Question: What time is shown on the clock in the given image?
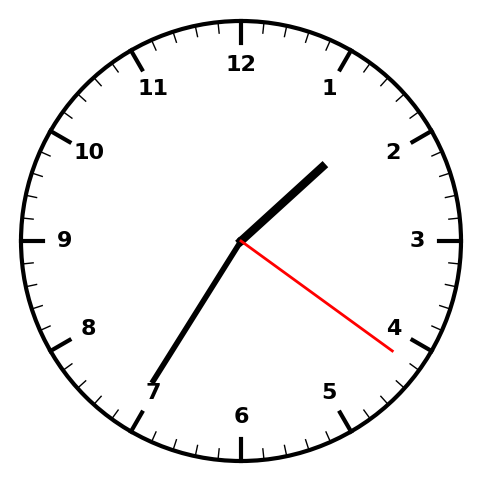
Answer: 01:35:21